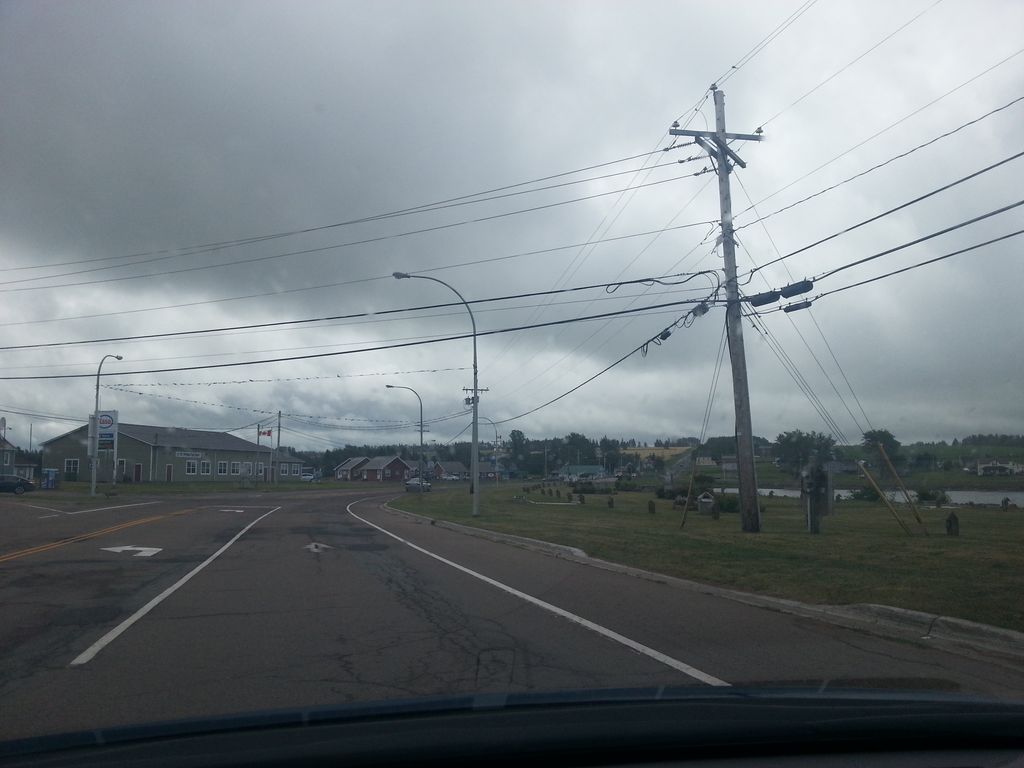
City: charlottetown